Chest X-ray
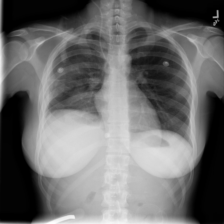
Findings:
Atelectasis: negative
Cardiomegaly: negative
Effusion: negative
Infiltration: positive
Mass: negative
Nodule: negative
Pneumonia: negative
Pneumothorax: positive
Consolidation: positive
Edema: negative
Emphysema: negative
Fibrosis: negative
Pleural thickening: negative
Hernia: negative